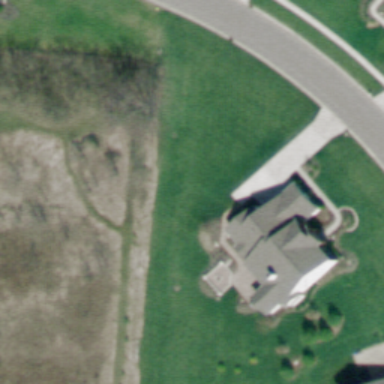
A house with grey roofs is surrounded by trees and lawn in the sparse residential area .